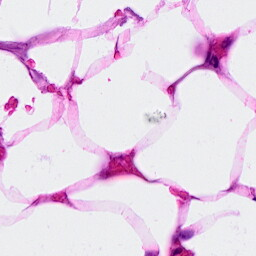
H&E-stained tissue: Breast